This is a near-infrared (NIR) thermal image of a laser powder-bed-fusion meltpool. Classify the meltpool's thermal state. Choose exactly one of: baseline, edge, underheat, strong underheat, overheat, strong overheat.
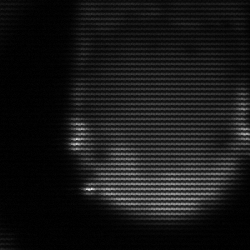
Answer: edge